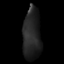
Tissue: skin
Cell type: Epithelial cells
Senescence score: 0.2192
Nuclear area (px): 905
Mean DAPI intensity: 36.338